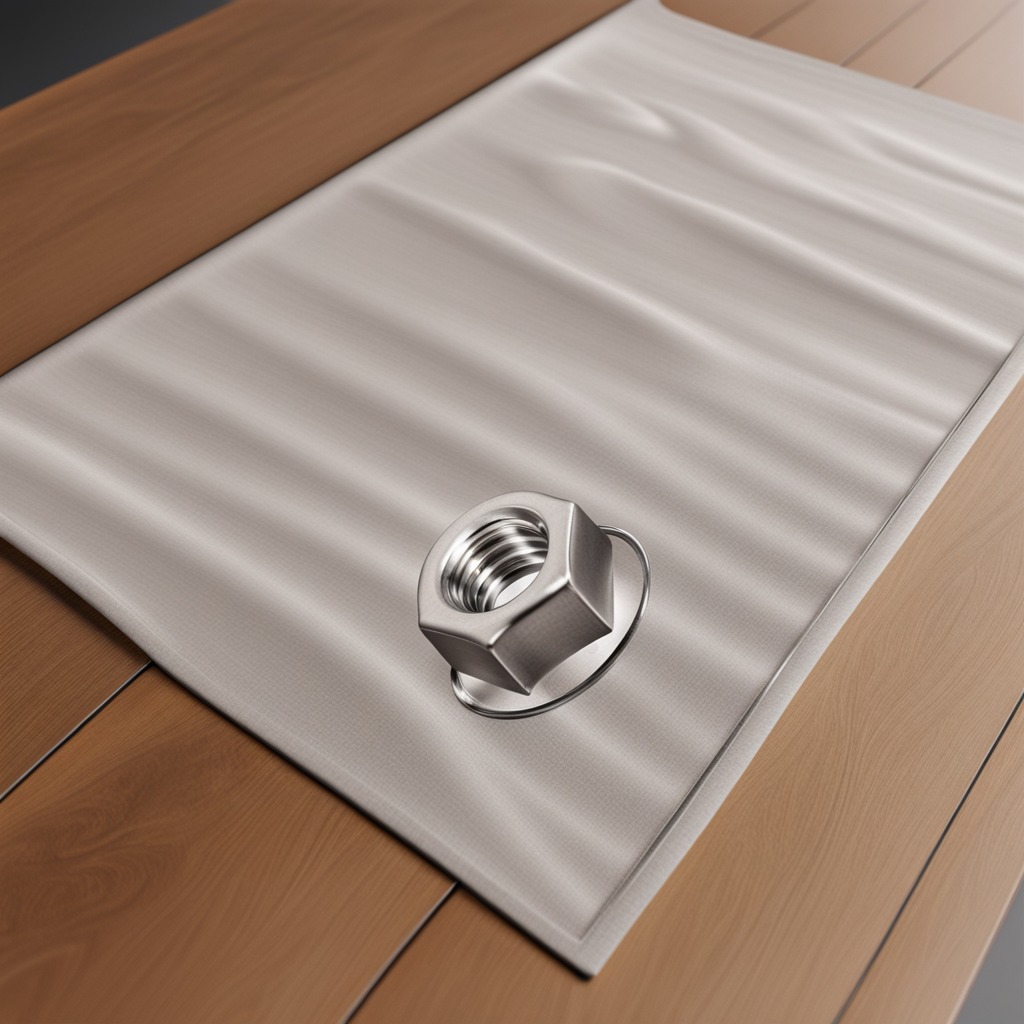
A metal nut is lying on a wooden table in an outdoor workshop during daytime bright natural light soft shadows worn but beneath the cloth.